Question: How can I acheive a font like this?

It's the name below icons on the iOS platform. Is it Helvetica, and how can I achieve the soft shadow that it has in code? Thanks in advance!
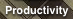
Answer: Reposting my comment here as requested:
<URL> may help.
As discussed in the comments, that font is indeed Helvetica, . I'm not too sure if it's Neue Helvetica on retina display devices.